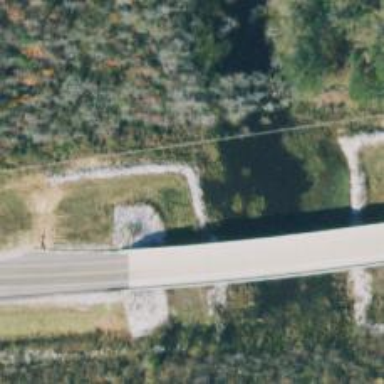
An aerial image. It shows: Asphalt surface on bridge.